Frequency: 60000
Velocity: 0,186
Power: 33
Pulse duration: 0,0000001
Pass count: 1
Magnification: 10
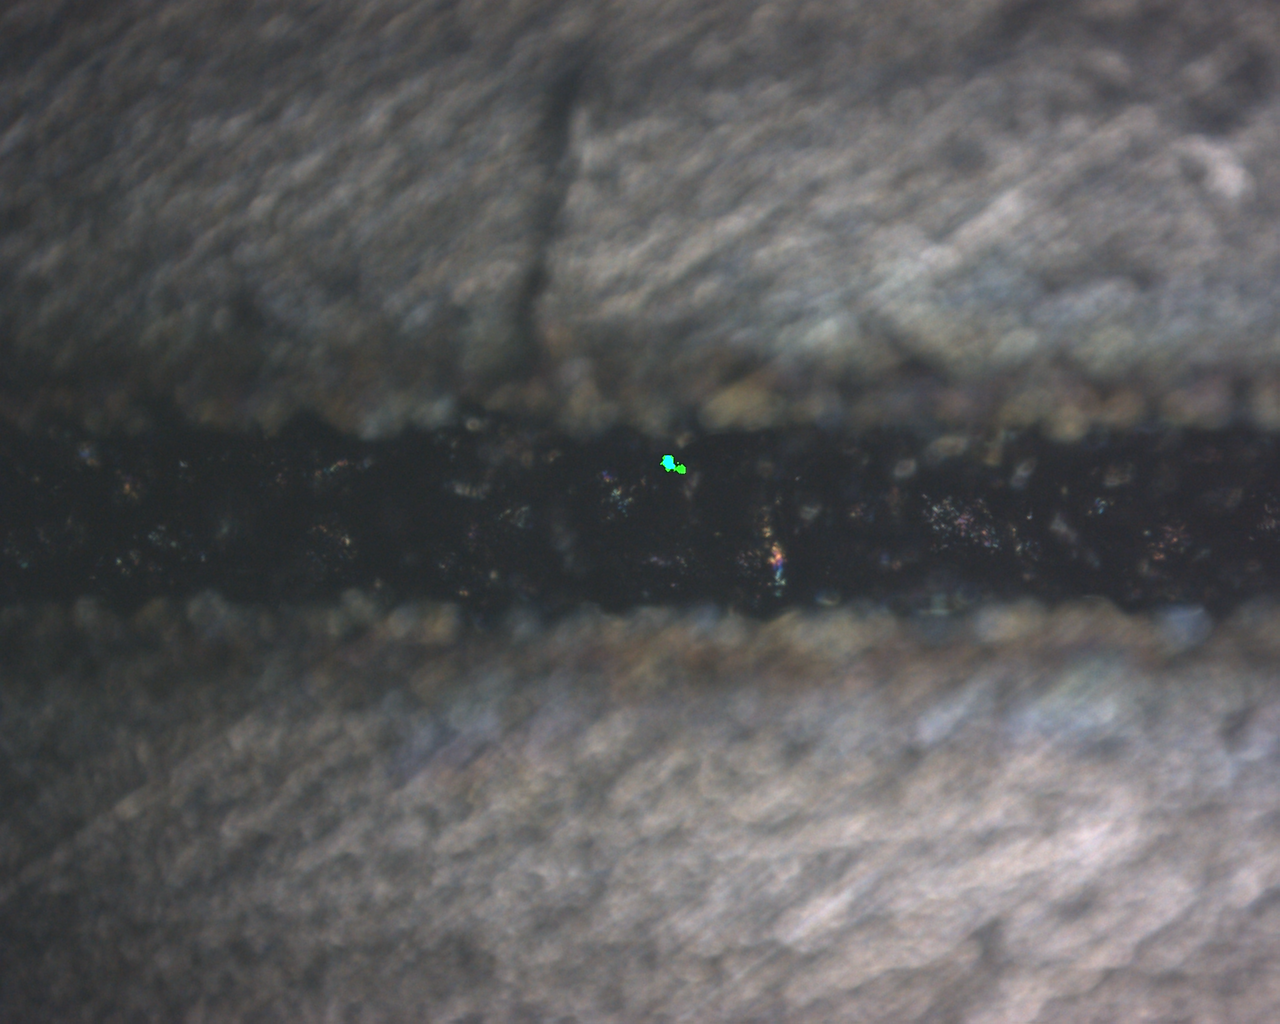
Measured width: 133.306
Other width: 79.782